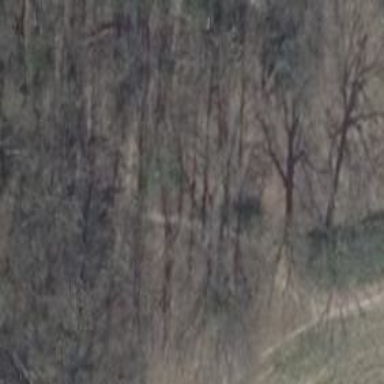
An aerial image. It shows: Sandy path.